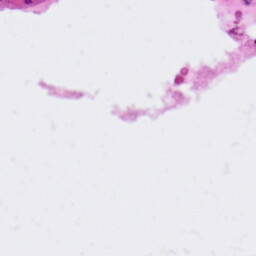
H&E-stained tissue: Colon